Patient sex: M
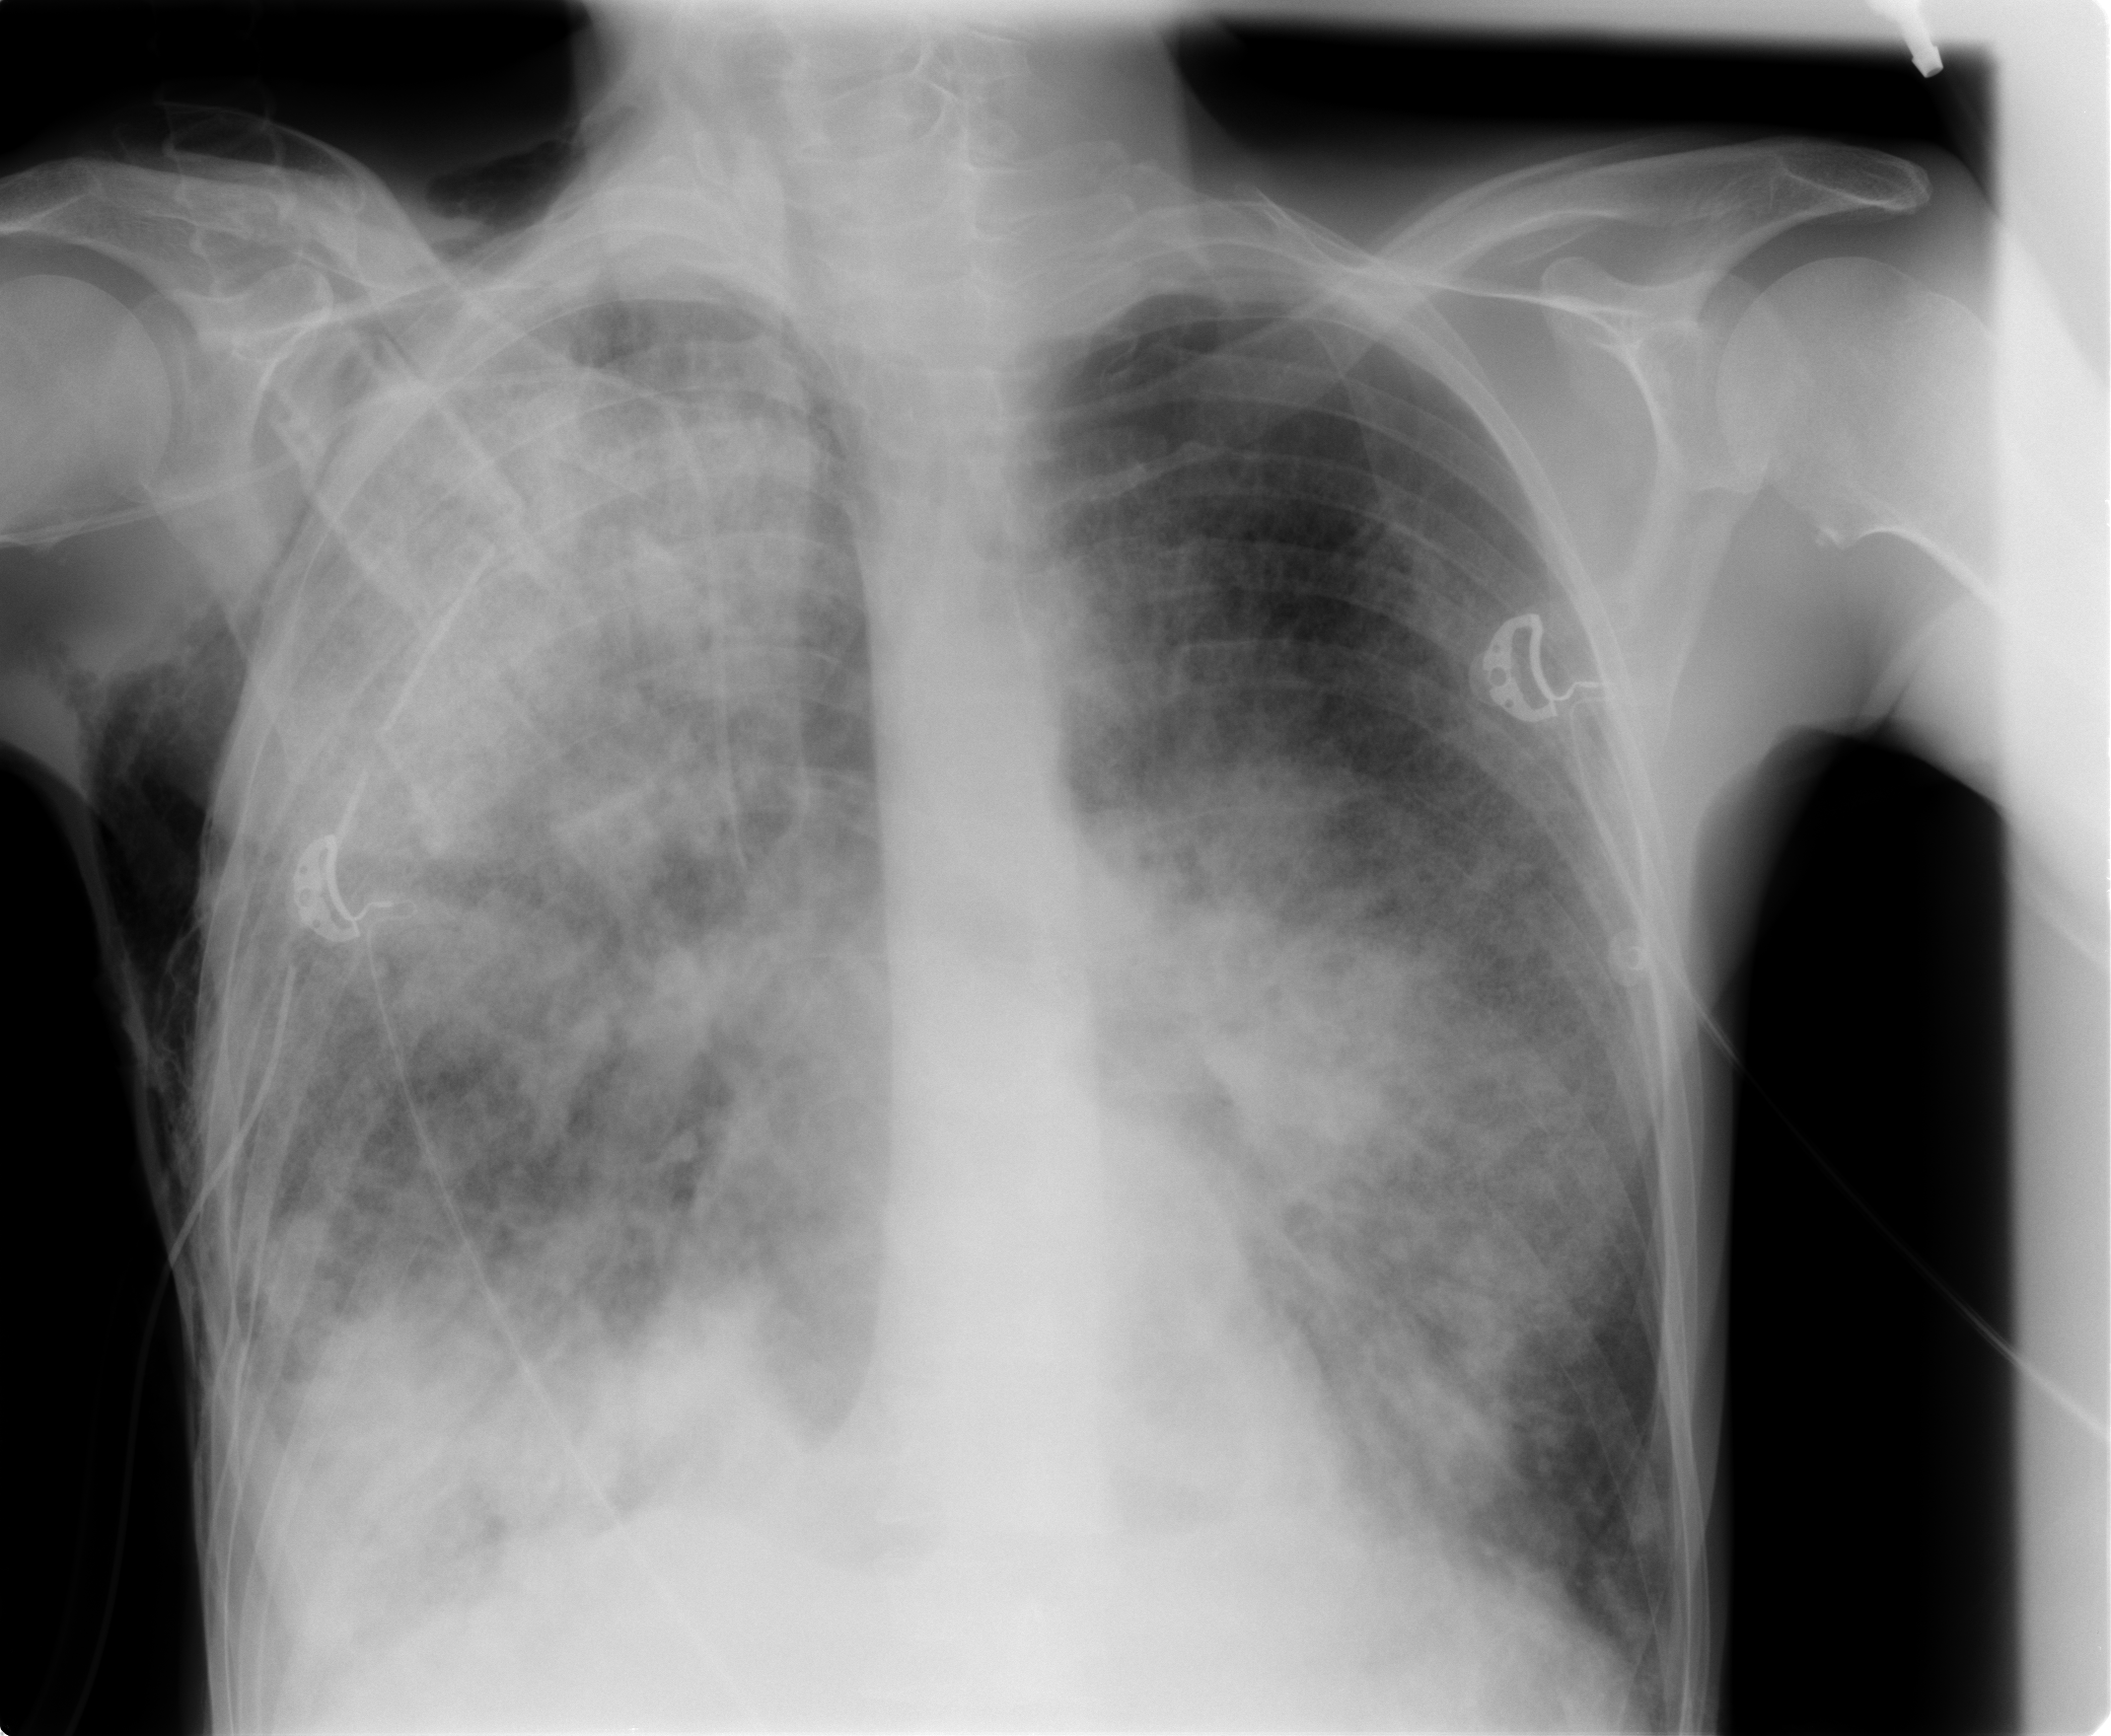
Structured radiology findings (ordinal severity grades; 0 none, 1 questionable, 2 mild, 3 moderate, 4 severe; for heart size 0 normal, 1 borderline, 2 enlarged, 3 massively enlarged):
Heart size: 0
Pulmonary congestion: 2
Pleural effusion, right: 2
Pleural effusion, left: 0
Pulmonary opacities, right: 4
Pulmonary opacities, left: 3
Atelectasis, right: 2
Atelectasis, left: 0